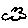
Label: cloud